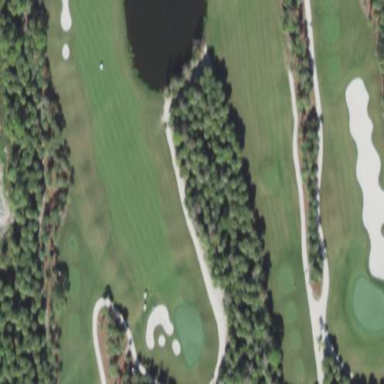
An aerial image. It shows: Sand bunker on golf course.